【题型】填空题　【知识点】解析几何　【难度】easy
已知双曲线$\dfrac{x^2}{a^2}-\dfrac{y^2}{b^2}=1(a>0,b>0)$的左右焦点分别为$F_1,F_2$，以$F_1F_2$为直径的圆交$y$轴正半轴于点$P$，线段$PF_1$交双曲线的渐近线于点$A$，若点$A$恰好为线段$PF_1$的中点($O$为坐标原点)，则$\angle AOF_1$的大小为\underline{\qquad}，双曲线的离心率为\underline{\qquad}.
【解答】
\noindent 【答案】$\dfrac{\pi}{4}$/$45^\circ$；$\sqrt{2}$\\
\noindent 【分析】根据题意，可知$\angle PF_2F_1=\dfrac{\pi}{4}$，再由三角形中位线的性质得出$OA\parallel PF_2$，从而得出$\angle AOF_1$；再由双曲线的渐近线$AO$为第二、四象限的平分线，所以$a=b$，结合$a^2+b^2=c^2$和离心率$e=\dfrac{c}{a}$，即可得出双曲线的离心率.\\
\noindent 【解析】解：由点$P$为以$F_1F_2$为直径的圆与$y$轴正半轴的交点，可知$\angle PF_2F_1=\dfrac{\pi}{4}$，\\
\noindent 又因为原点$O$为$F_1F_2$的中点，$A$为$PF_1$中点，所以$OA\parallel PF_2$，所以$\angle AOF_1=\dfrac{\pi}{4}$，\\
\noindent 从而双曲线的渐近线$AO$为第二、四象限的平分线，所以$a=b$，\\
\noindent 而$a^2+b^2=c^2$，则$2a^2=c^2$，即$c=\sqrt{2}a$，所以$e=\dfrac{c}{a}=\sqrt{2}$.\\
\noindent 故答案为：$\dfrac{\pi}{4}$；$\sqrt{2}$.

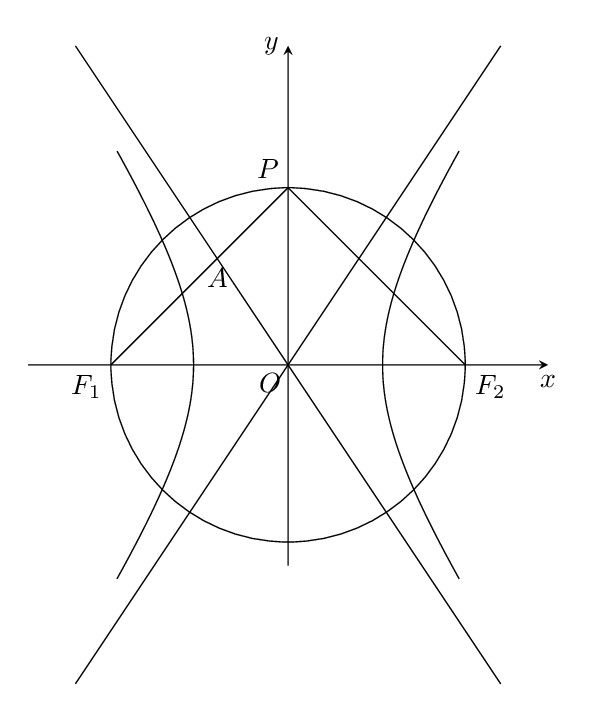